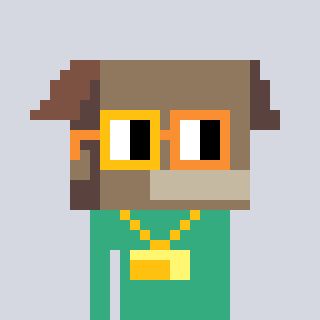
a pixel art character with square yellow and orange glasses, a box-shaped head and a teal-colored body on a cool background